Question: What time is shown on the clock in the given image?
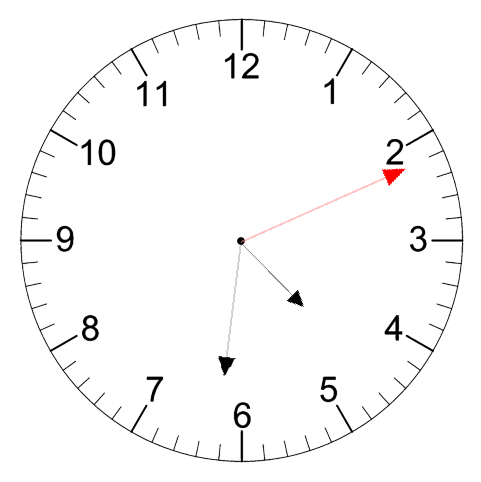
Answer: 04:31:11